Aerial crown-view tile of a tropical tree (Barro Colorado Island, Panama), acquired 20240716:
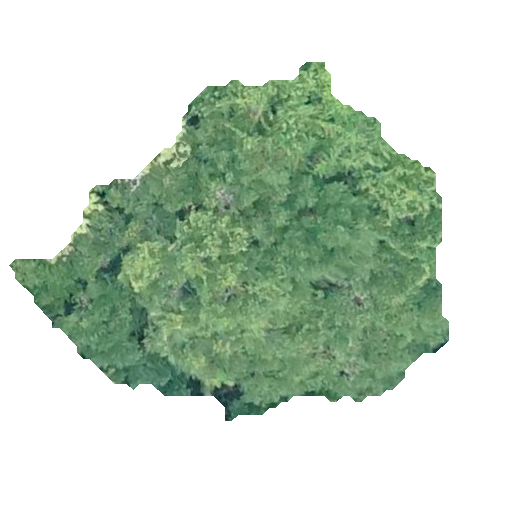
Species: Ocotea oblonga
GBIF accepted scientific name: Ocotea oblonga
Crown area: 154.703 m²